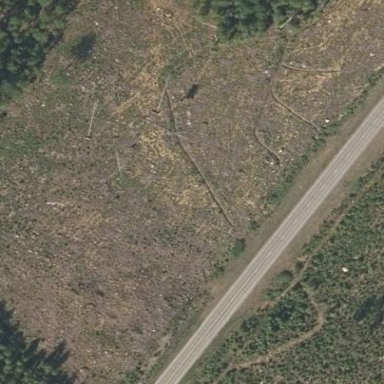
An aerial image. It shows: Clearcut man-made area surrounded by scrub vegetation.